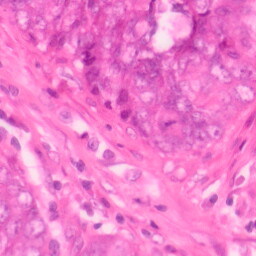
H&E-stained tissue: Colon